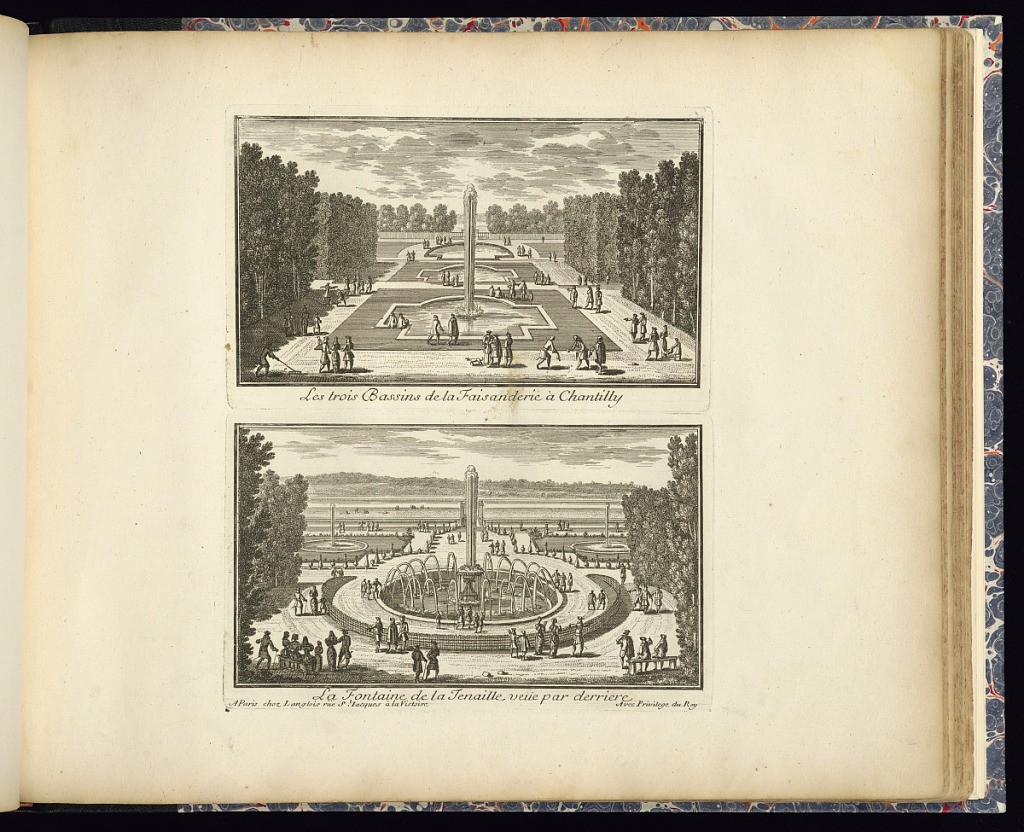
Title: Les trois Bassins de la Faisanderie à Chantilly (Upper Plate)
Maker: Adam Perelle, French, 1638 – 1695
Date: late 17th century
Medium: Etching on laid paper
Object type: Print
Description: Two plates printed one above the other. Views of fountains in the gardens at Chantilly, featuring basins, jets of water, trees, and topiary, with figures walking throughout the grounds. The plates are titled.